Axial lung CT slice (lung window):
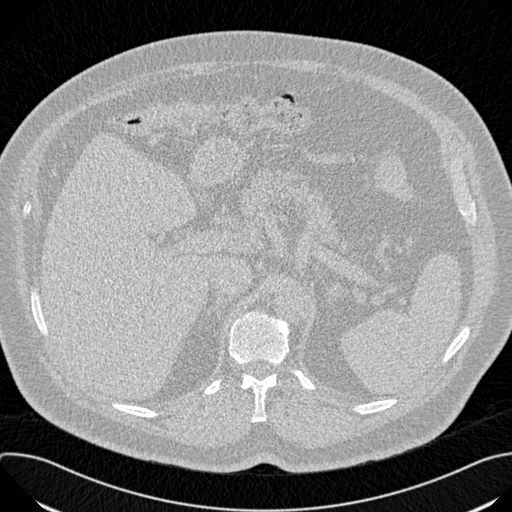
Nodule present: no